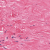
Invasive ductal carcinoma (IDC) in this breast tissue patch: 0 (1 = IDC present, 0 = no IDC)